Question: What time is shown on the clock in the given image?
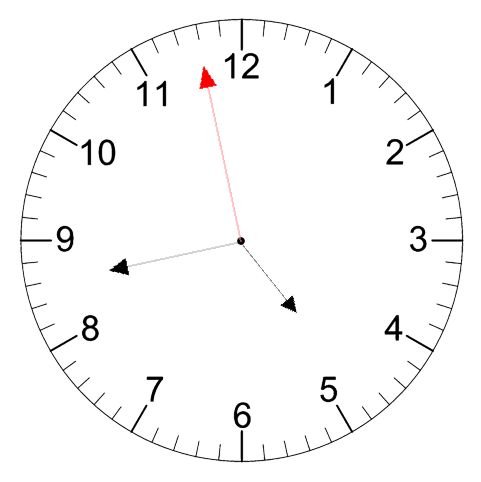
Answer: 04:42:58